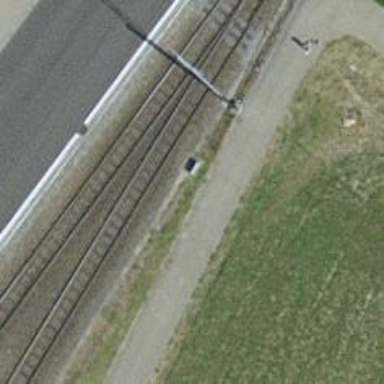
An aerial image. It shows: Narrow-gauge railway with electrified contact line.